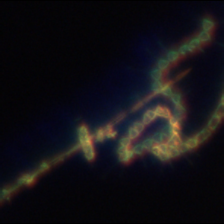
Taxon: Chaetoceros
Group: Diatoms